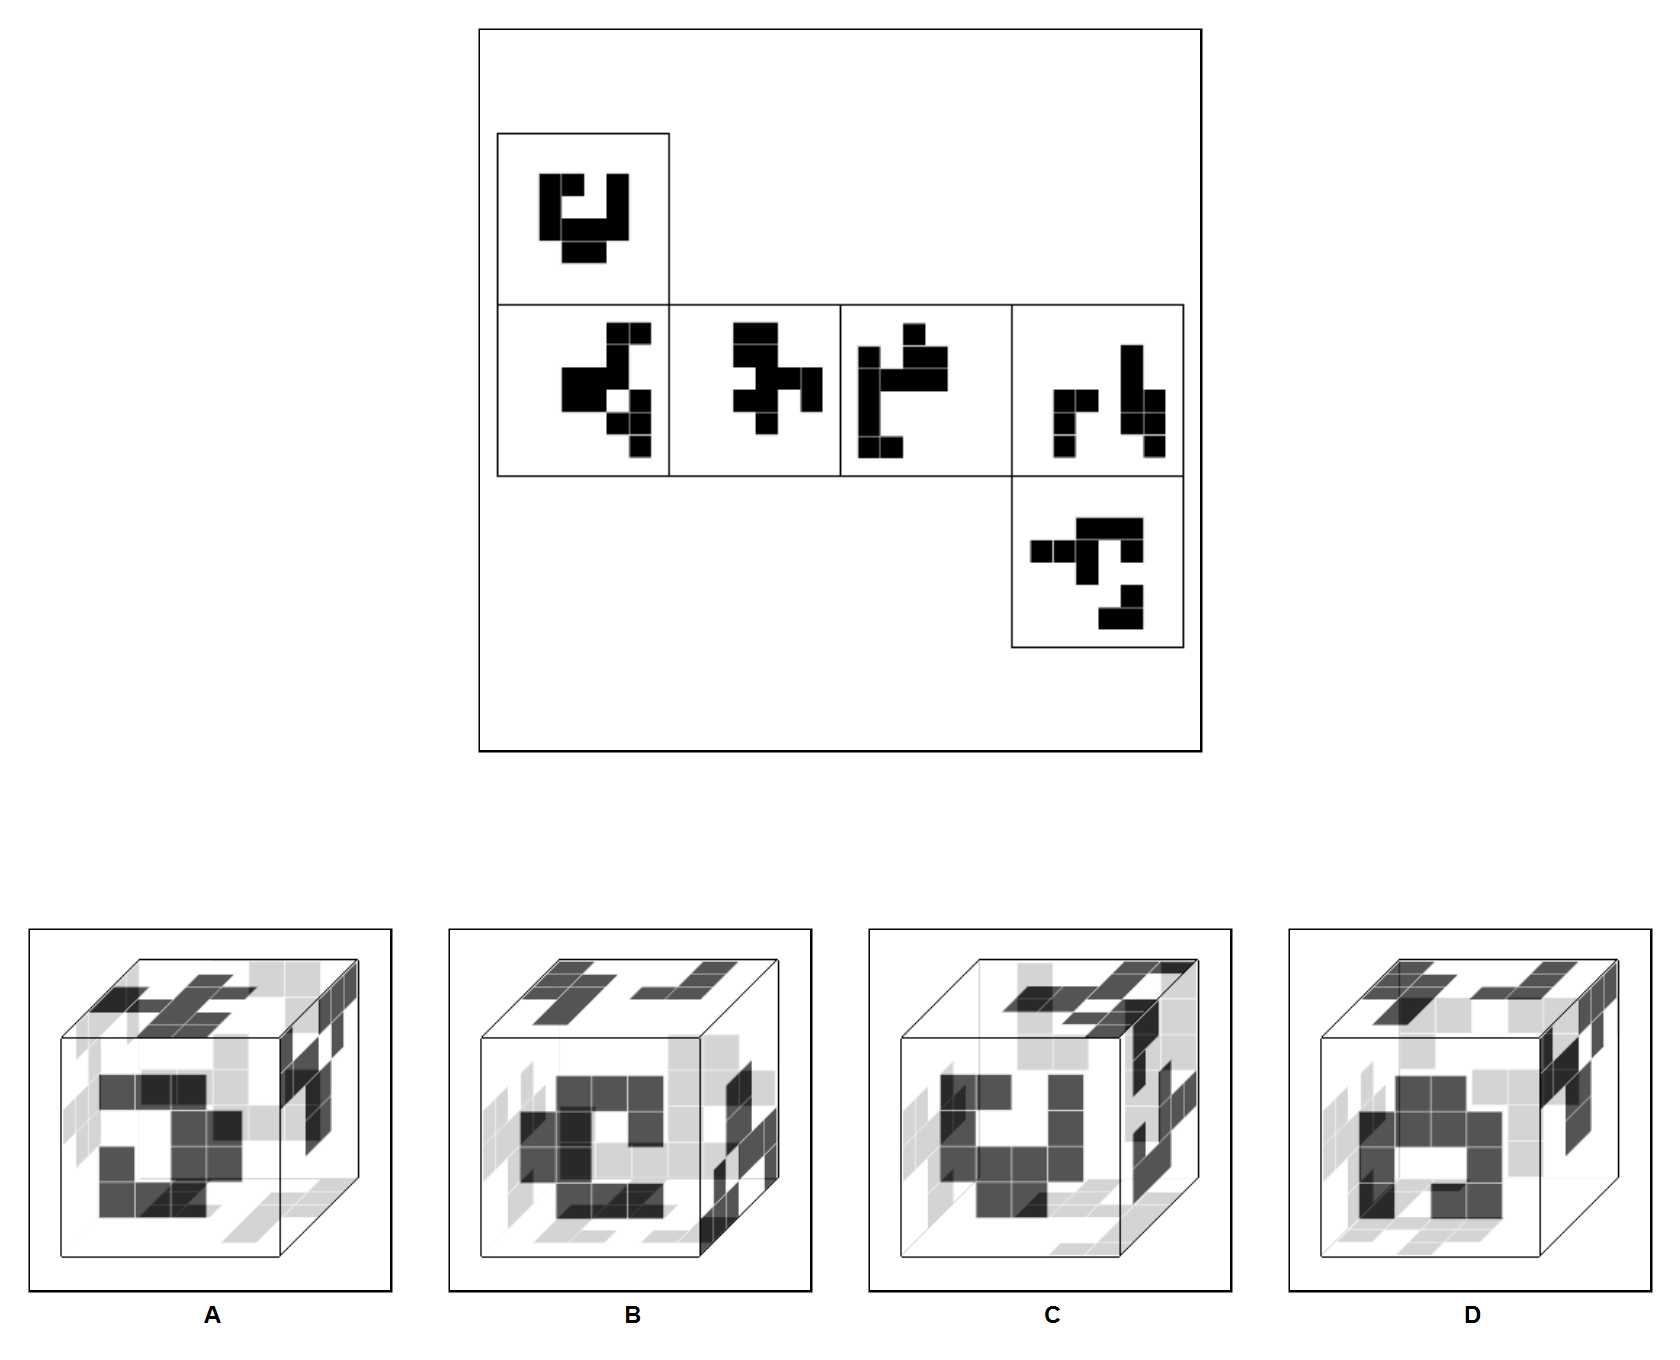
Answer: A